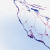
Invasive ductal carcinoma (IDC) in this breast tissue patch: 0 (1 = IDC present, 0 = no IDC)